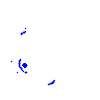
Particle: electron